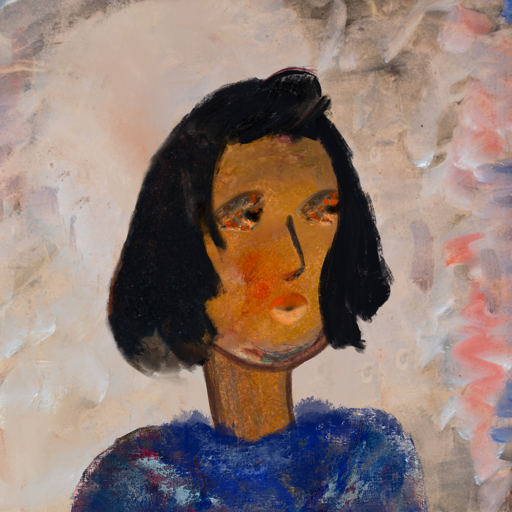
Background: Roy_Bahadur, Head And Neck Side: Pipe, Face Side: Gypsy_Queen, Bust: Irani, Hair Side: Mosgoul, Head Accessory: Blank, Second Necklace: Blank, Necklace: Blank, Baby: Blank